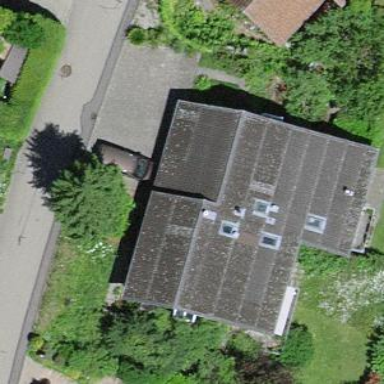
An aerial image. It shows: Simple and straightforward house.